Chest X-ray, AP view. Patient: 35 years old, sex M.
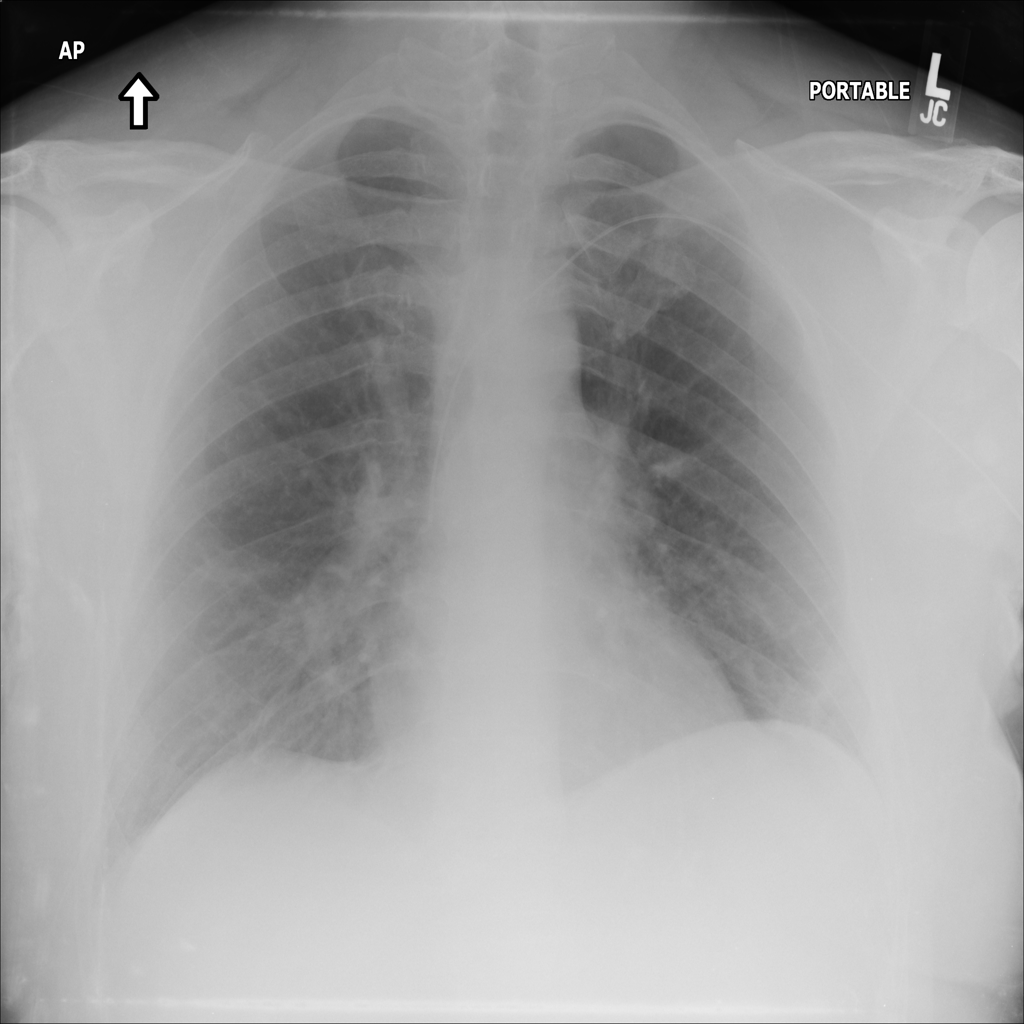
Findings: No Finding